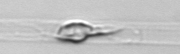
Label: Dactyliosolen_blavyanus